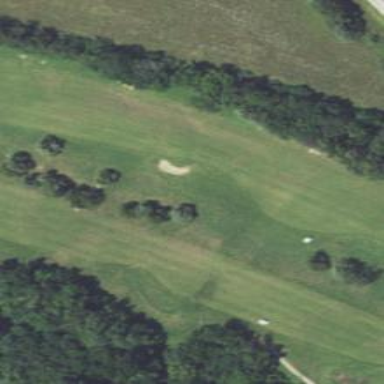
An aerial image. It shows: Golf hole.